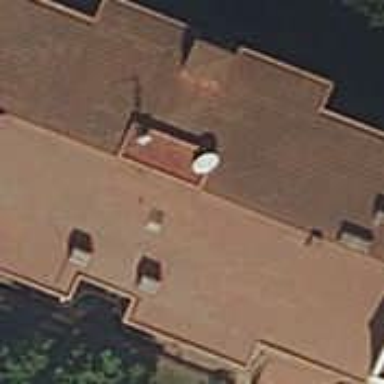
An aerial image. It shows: Image showing building with apartments.